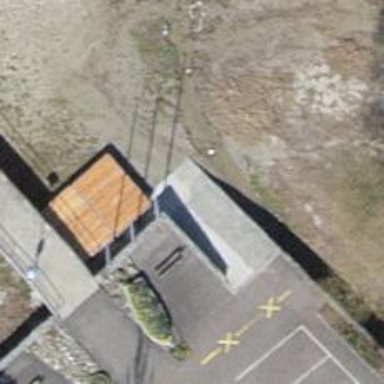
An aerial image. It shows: Slipway on leisure land.